Question: I am trying to plot a time series with years each on different lines. Take this example:
'''
library(ggplot2)
library(lubridate)
library(dplyr)
df = data.frame(dt = seq(as.Date("2015/01/01"), by = "day", length.out = 1000),
num = c(sample(1:333), sample(333:665), sample(665:998)))
'''
With this sample data, I then try to plot:
'''
ggplot(df, aes(x= format(dt, format="%m-%d"), y=num, group = as.factor(year(dt))))
+ geom_line()
'''
This returns a warning that 'geom_path: Each group consists of only one observation. Do you need to adjust the group aesthetic?'. Replacing 'color' with 'group' gives me something similar to what I want, but the x-axis has too many labels since its type is string.

How would you make it so that the x-axis only displays the 1st day of each month here? Or is there a better way to plot a time series like this?
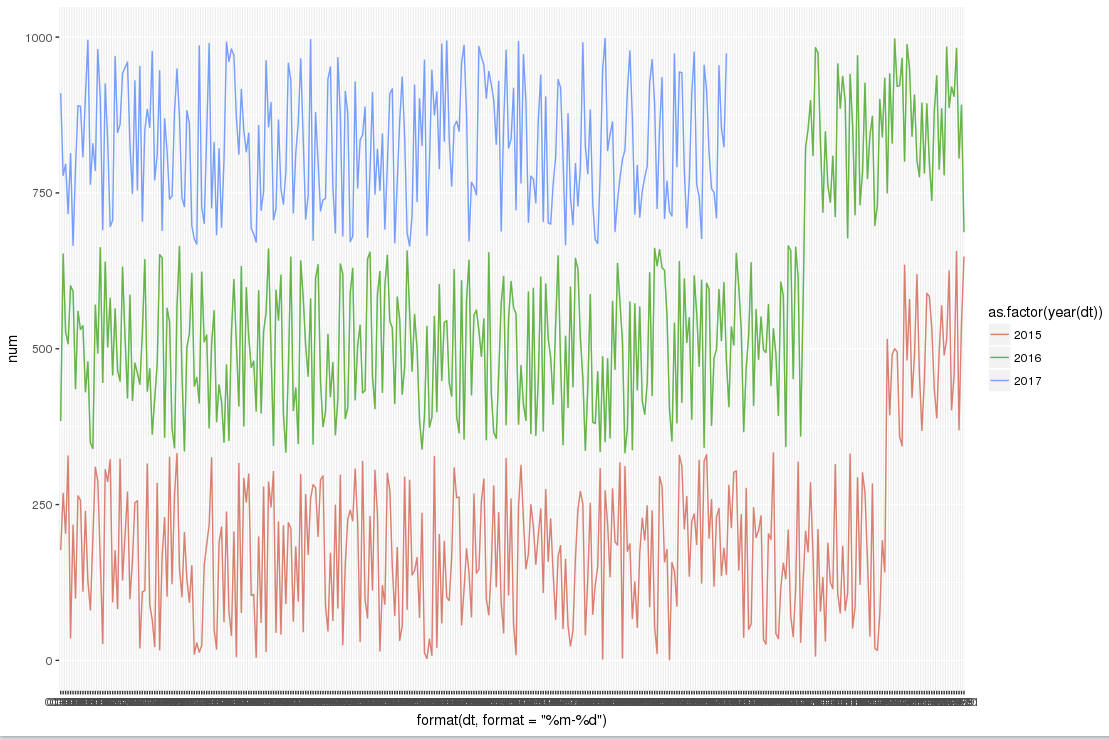
Answer: I think it would be easiest if you just converted all the dates to the same year and use that for plotting the x-axis. Then you can customize the scale to get the labels you want. For example
'''
same_year <- function(x) {
year(x) <- 2000
x
}
ggplot(df, aes(x=same_year(dt), y=num, color = as.factor(year(dt)))) +
geom_line() +
scale_x_date(date_breaks = "1 month", date_labels="%b")
'''
Which returns
<URL>